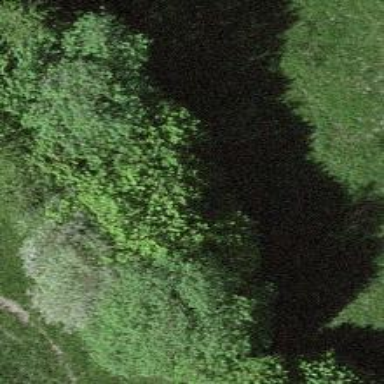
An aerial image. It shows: Hedge barrier.